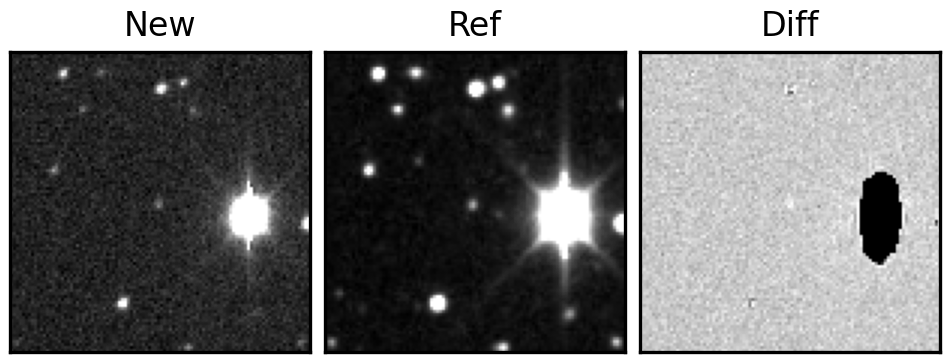
Label: real